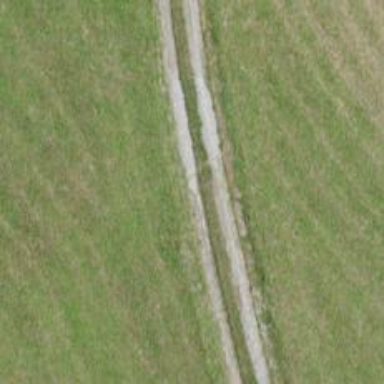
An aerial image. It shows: Gravel track with grade 2 quality.